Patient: sex F, age 59
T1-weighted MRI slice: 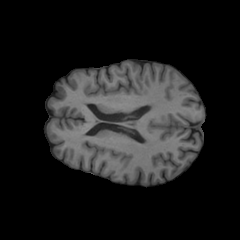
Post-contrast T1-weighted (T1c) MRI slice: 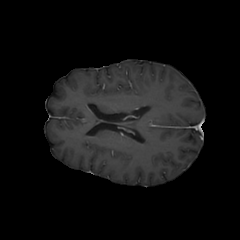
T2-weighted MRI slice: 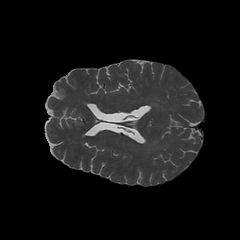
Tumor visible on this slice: no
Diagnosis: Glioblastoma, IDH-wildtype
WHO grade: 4